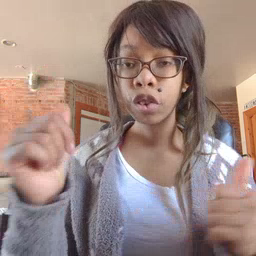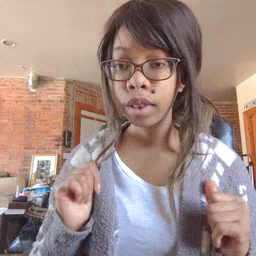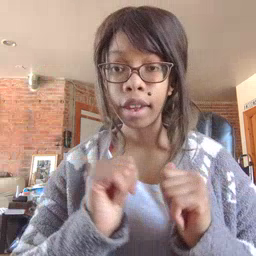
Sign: jacket